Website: crate-barrel
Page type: billing-address
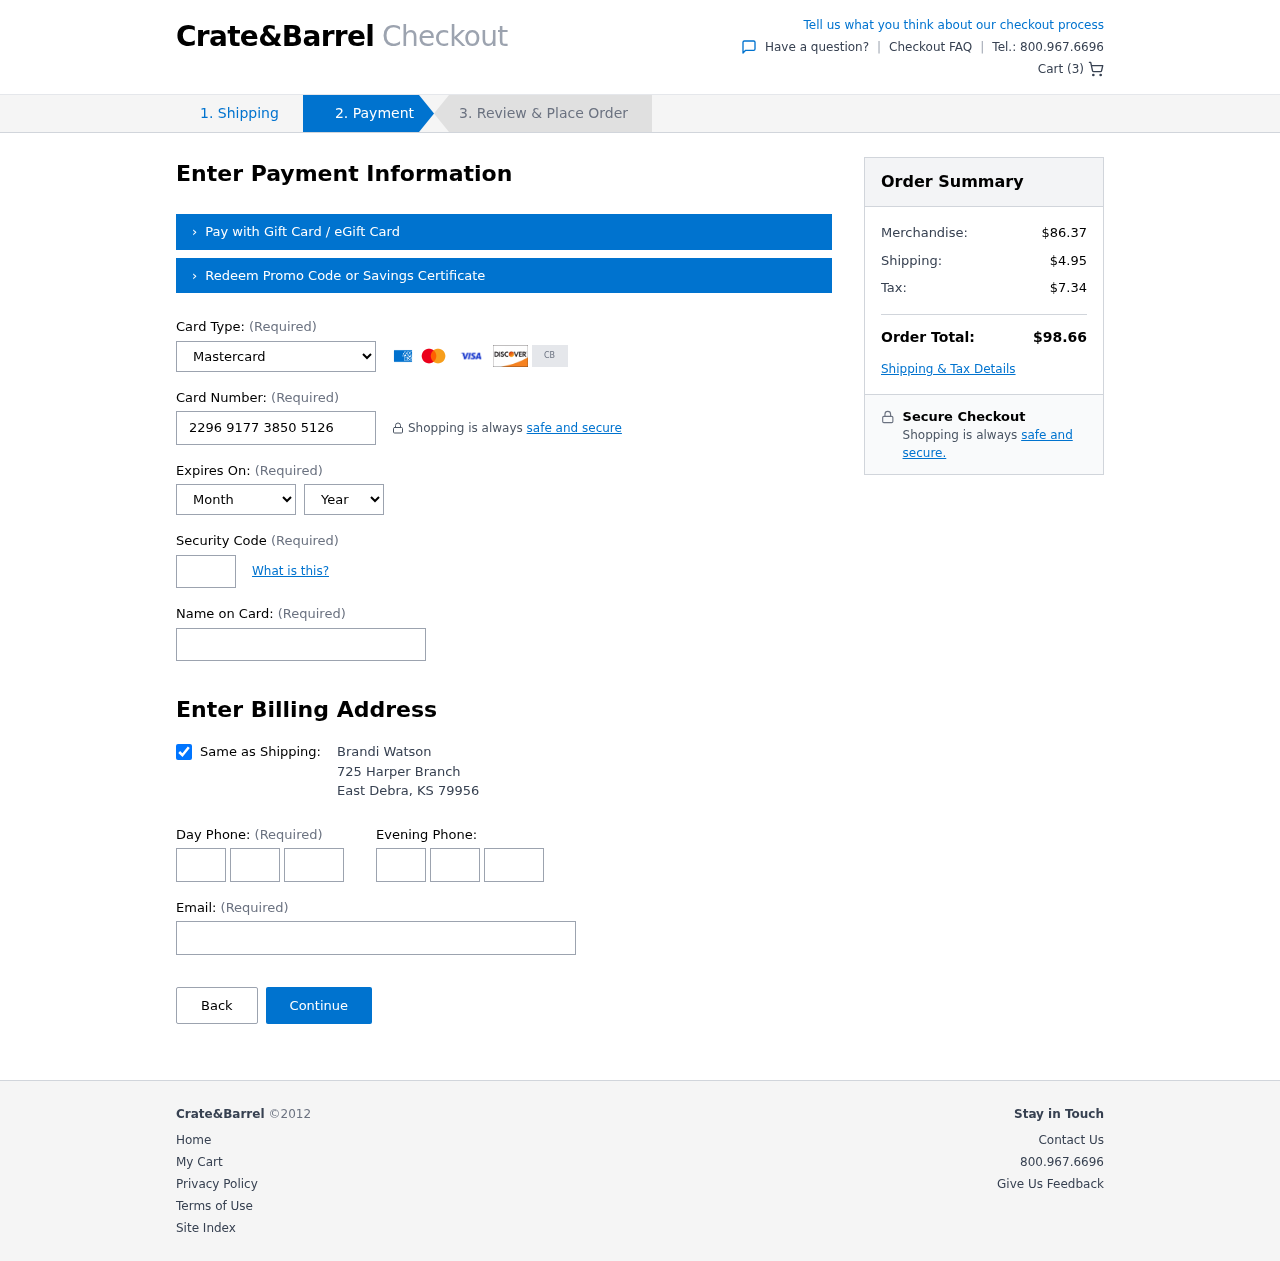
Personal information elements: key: PII_CARD_CVV
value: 285
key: PII_CARD_EXPIRY_MONTH
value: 06
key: PII_CARD_EXPIRY_YEAR
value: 30
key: PII_CARD_NUMBER
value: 2296 9177 3850 5126
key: PII_CARD_TYPE
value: Mastercard
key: PII_CITY
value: East Debra
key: PII_EMAIL
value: bwatson@gmail.com
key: PII_FULLNAME
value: Brandi Watson
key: PII_PHONE_ALT_AREA
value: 247
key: PII_PHONE_ALT_PREFIX
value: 990
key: PII_PHONE_ALT_SUFFIX
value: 3827
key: PII_PHONE_AREA
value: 279
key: PII_PHONE_PREFIX
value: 355
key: PII_PHONE_SUFFIX
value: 7218
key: PII_POSTCODE
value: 79956
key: PII_STATE_ABBR
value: KS
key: PII_STREET
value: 725 Harper Branch
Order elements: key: ORDER_NUM_ITEMS
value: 3
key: ORDER_SUBTOTAL
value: $86.37
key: ORDER_SHIPPING_COST
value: $4.95
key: ORDER_TAX
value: $7.34
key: ORDER_TOTAL
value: $98.66